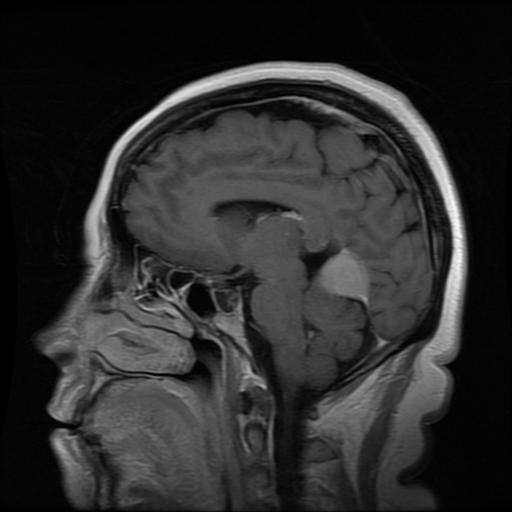
Label: meningioma